Aerial crown-view tile of a tropical tree (Barro Colorado Island, Panama), acquired 20250915:
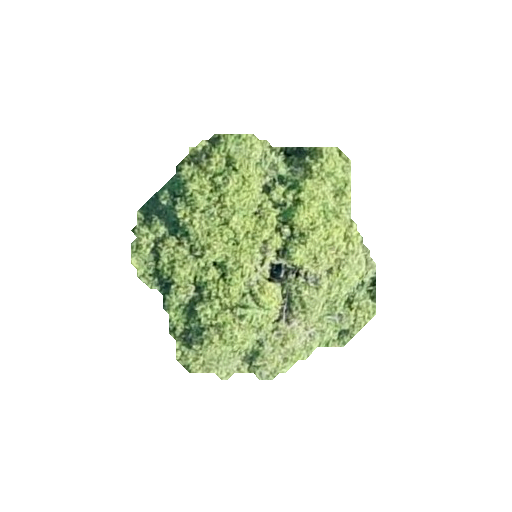
Species: Guatteria lucens
GBIF accepted scientific name: Guatteria lucens
Crown area: 64.218 m²